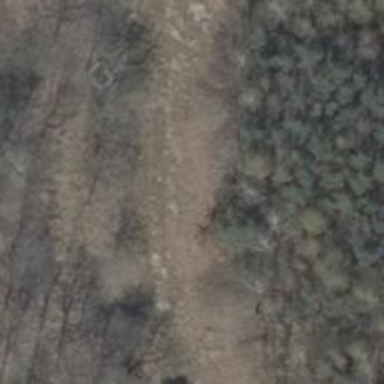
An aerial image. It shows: Very rough track with grade5 tracktype.